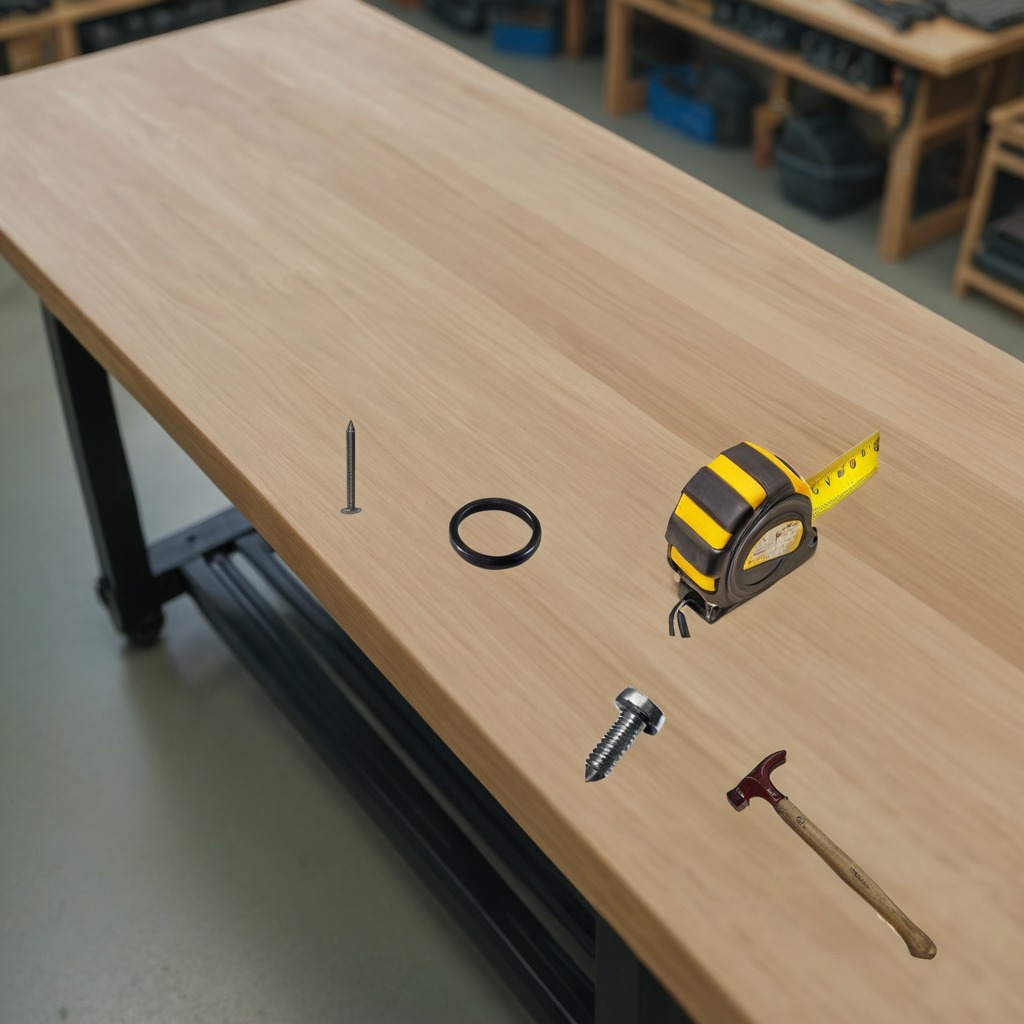
A rubber o-ring, a measuring tape, a hammer, an iron nail, and a metal machine screw are lying on the workbench.